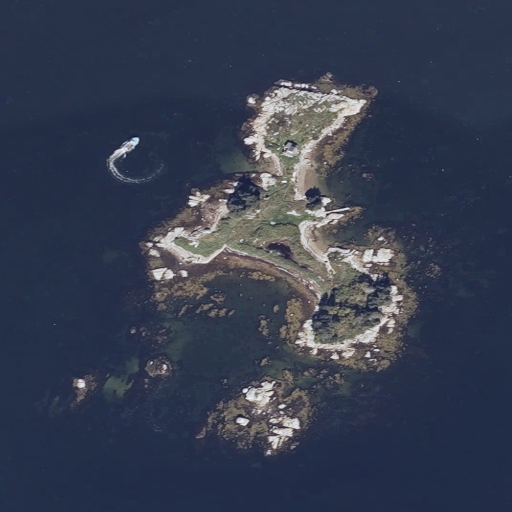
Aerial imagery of island in Maine named Flag Island containing open water, herbaceous wetlands, and barren land